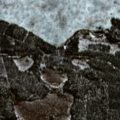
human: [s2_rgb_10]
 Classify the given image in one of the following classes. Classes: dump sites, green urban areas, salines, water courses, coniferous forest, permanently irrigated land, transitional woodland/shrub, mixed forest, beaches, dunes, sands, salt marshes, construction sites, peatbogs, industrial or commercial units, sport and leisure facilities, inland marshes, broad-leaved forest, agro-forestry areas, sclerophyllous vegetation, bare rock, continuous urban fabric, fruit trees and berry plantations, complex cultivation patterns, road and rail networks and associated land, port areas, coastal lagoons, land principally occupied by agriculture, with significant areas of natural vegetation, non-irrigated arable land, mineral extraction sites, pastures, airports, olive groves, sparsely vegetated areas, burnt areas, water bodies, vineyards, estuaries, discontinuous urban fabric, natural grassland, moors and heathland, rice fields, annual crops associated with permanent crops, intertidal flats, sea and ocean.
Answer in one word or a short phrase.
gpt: coniferous forest, mixed forest, transitional woodland/shrub, water bodies